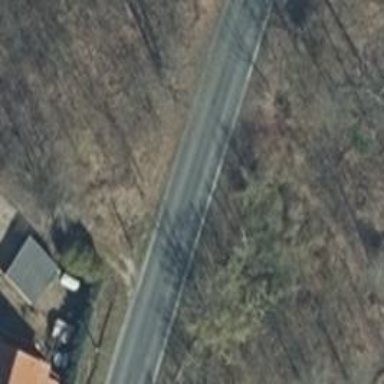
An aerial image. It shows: Secondary road with asphalt surface.